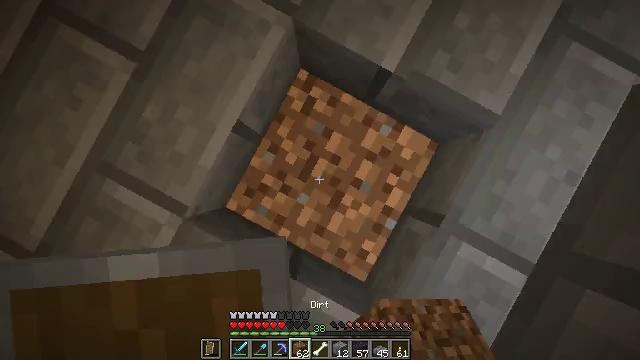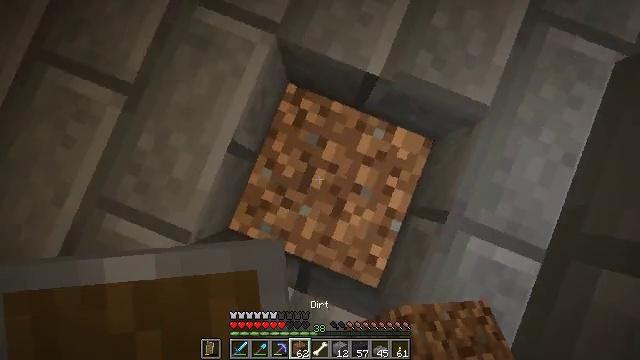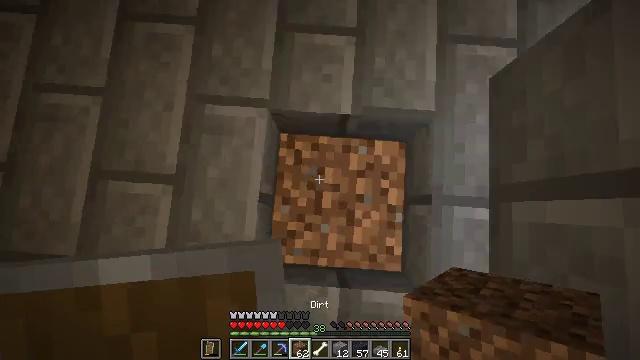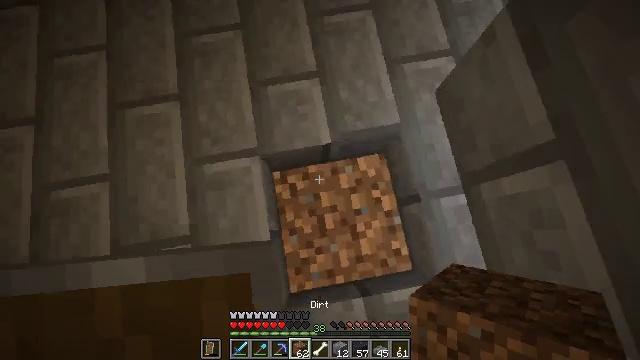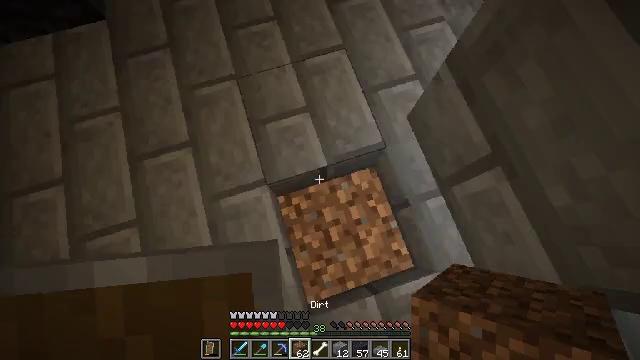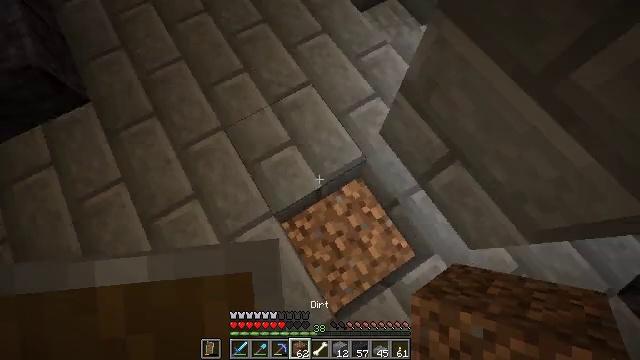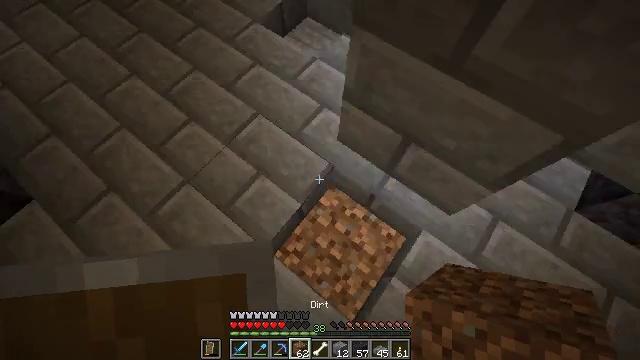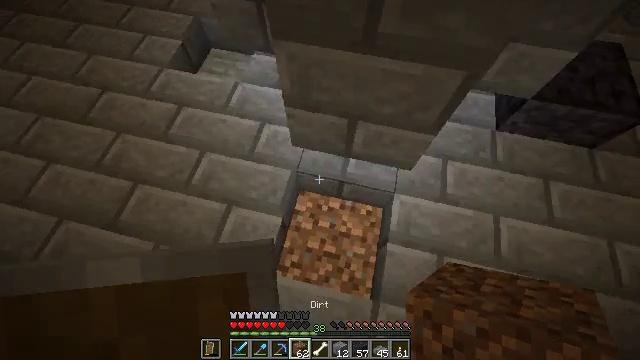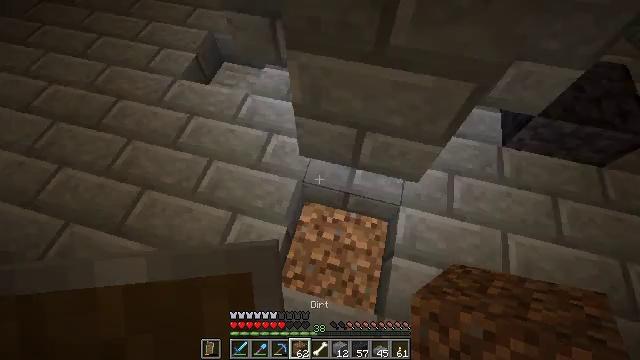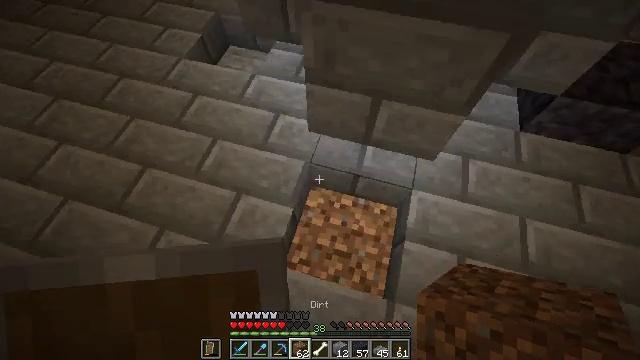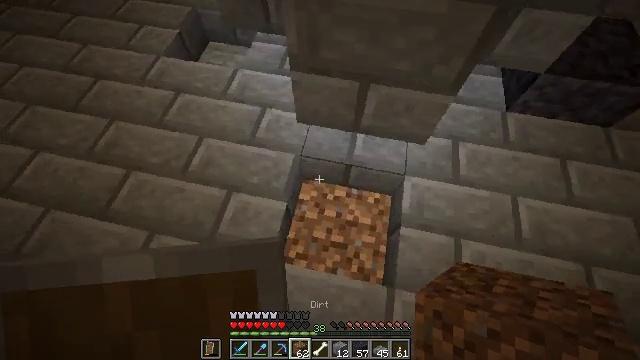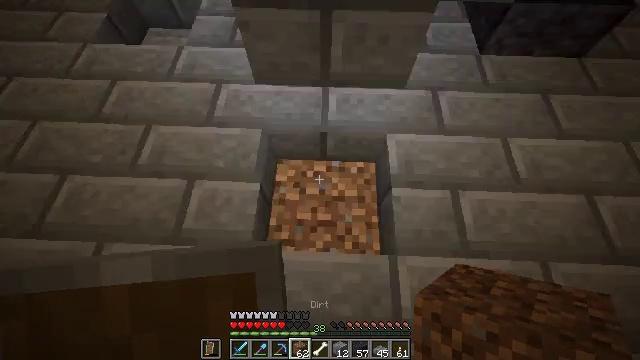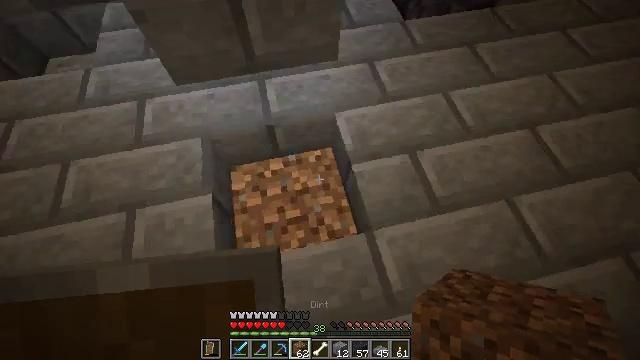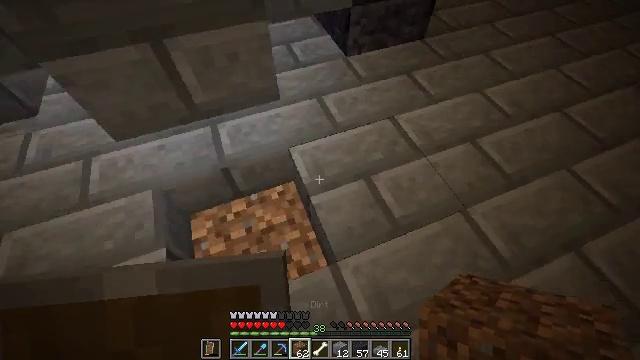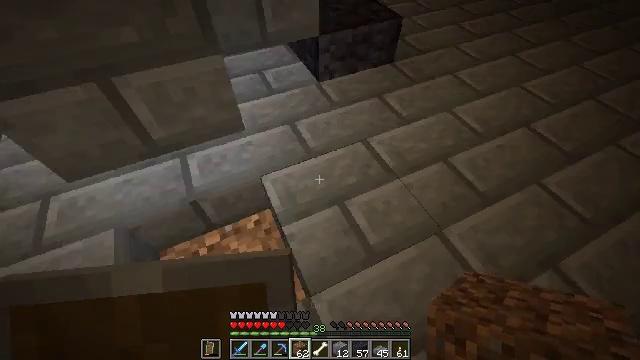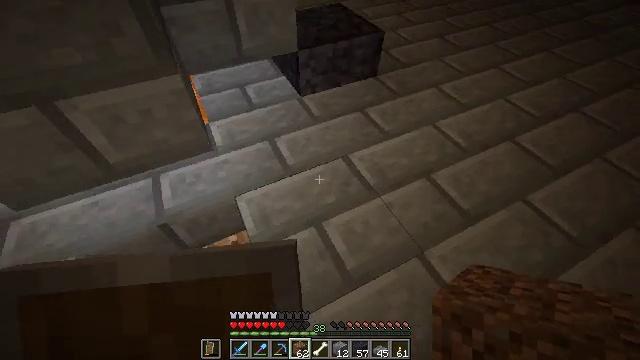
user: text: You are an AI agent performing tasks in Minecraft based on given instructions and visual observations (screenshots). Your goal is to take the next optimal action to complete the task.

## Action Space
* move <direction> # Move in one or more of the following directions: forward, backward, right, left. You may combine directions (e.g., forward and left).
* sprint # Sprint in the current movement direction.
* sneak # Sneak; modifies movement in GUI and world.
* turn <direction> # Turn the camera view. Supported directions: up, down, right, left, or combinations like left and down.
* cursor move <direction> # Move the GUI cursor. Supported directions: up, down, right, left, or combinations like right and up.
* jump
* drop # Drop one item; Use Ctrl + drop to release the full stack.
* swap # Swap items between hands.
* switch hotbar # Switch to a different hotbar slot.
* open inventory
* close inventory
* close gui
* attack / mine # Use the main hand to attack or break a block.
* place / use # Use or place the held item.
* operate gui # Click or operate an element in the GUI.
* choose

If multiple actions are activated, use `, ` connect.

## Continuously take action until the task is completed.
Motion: motion action
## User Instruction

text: Harvest polished blackstone for construction.
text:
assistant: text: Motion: turn right and up
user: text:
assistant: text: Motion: move left, turn right and up, jump
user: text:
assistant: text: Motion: move left, turn right and up, jump
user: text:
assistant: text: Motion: move left, turn right and up, jump
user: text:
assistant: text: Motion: move left, turn right and up, jump
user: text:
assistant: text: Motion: move left, turn right and up
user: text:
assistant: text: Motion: turn right and up
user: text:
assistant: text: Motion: turn left and up
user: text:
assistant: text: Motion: move right, turn left
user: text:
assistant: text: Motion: move right, turn right
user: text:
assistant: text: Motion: move right, turn right
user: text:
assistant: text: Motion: move right, turn right
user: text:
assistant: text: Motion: move forward and move right, turn right and up
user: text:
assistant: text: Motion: move forward and move right, turn right and up
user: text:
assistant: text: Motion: move forward and move right, turn up
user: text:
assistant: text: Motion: move forward and move right
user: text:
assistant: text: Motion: move forward and move right, turn left
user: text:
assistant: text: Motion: move forward, turn left
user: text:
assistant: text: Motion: move forward, turn left
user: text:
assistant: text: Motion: move forward
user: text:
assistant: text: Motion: move forward, turn right and down
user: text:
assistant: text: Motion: move forward
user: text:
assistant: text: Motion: move forward, turn left and down
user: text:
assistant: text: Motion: move forward, turn left and down
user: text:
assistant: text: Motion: move forward, turn left and down
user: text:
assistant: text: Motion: move forward, turn left and down
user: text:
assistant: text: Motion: turn left and down
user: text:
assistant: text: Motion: turn left
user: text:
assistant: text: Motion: no_op
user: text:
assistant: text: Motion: no_op